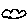
Label: cloud